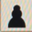
Piece: bP